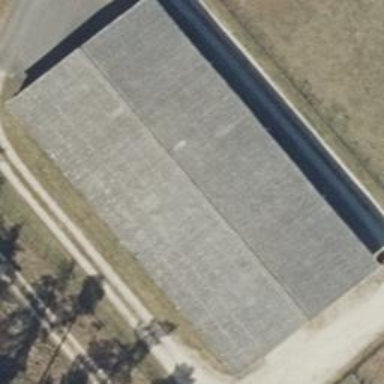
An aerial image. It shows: Farm auxiliary building.